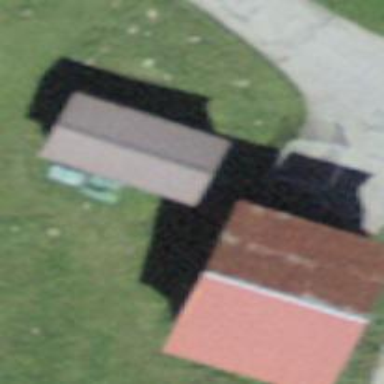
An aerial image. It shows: Rural barn.